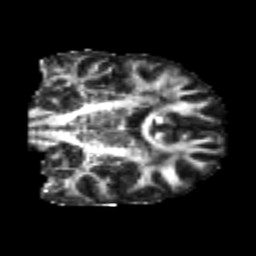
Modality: FA
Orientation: coronal
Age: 24
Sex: male
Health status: healthy
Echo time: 0.074 s